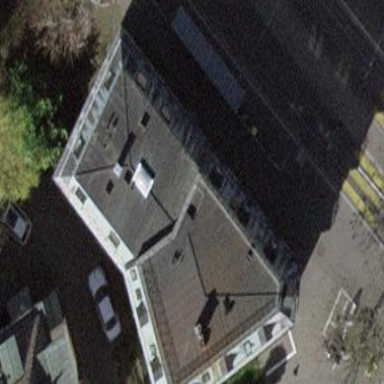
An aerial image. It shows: Building with mansard roof.